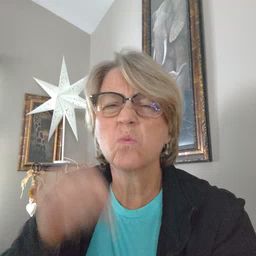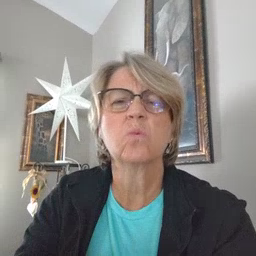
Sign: old